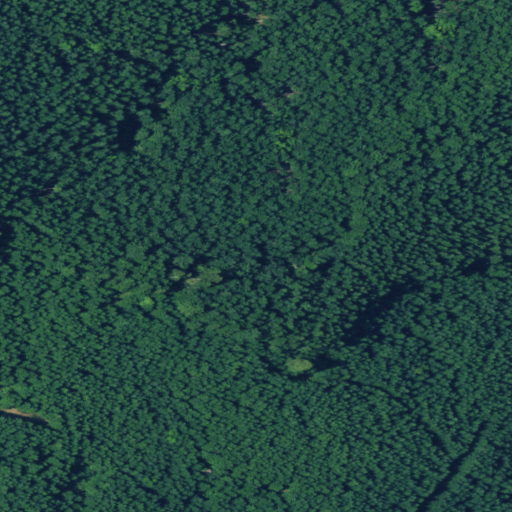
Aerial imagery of mountain in Oregon named Chapman Butte containing only evergreen forest